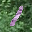
Label: 1